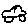
Label: car